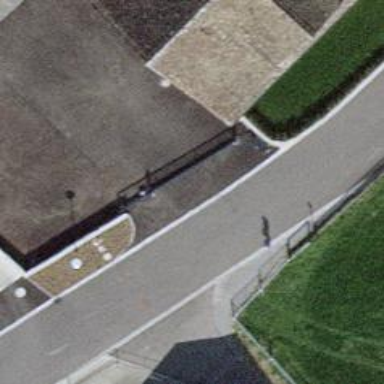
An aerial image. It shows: Gate.